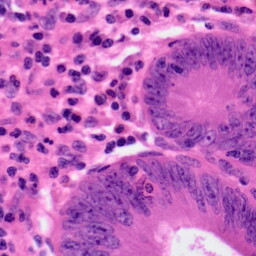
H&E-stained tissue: Colon